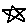
Label: star